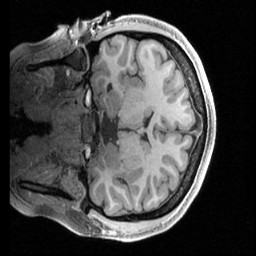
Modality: T1w
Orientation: coronal
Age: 22
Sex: female
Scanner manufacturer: siemens
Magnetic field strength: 3 T
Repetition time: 2.4 s
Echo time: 0.00224 s